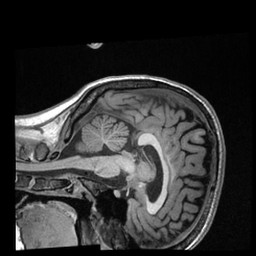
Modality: T1w
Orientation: sagittal
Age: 22
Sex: female